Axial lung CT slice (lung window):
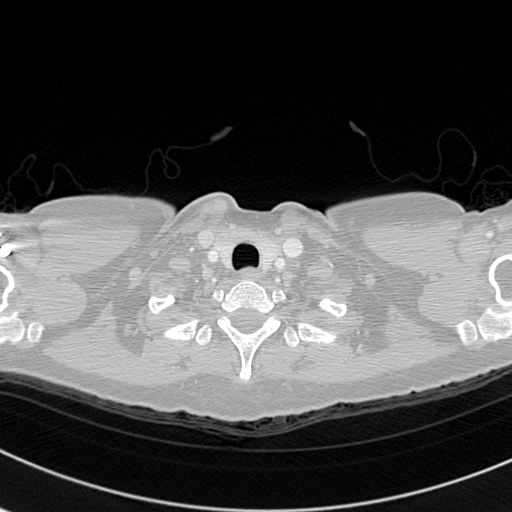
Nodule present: no